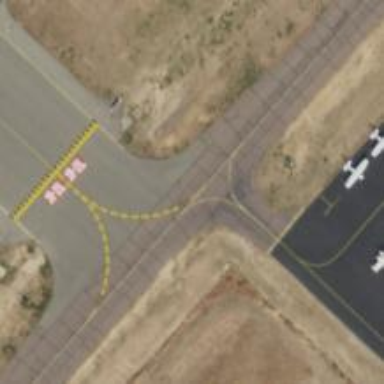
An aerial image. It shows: Image of taxiway at airport.